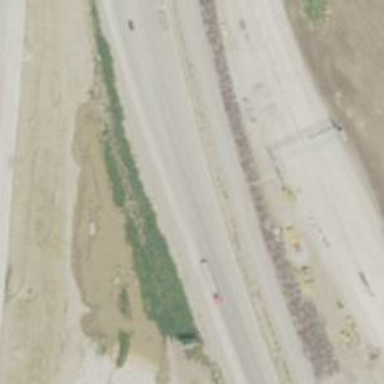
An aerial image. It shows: Motorway.